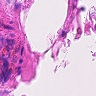
Metastatic tissue present: no